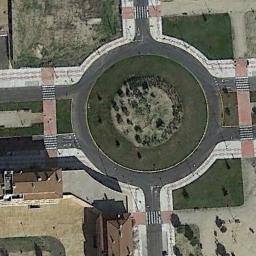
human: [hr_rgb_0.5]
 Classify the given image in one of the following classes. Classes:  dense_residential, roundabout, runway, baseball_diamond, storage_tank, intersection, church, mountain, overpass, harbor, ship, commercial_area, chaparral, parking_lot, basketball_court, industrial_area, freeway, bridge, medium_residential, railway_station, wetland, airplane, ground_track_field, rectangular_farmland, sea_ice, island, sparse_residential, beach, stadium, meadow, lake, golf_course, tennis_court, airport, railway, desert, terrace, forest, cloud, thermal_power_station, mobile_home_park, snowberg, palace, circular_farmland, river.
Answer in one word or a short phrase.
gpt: roundabout